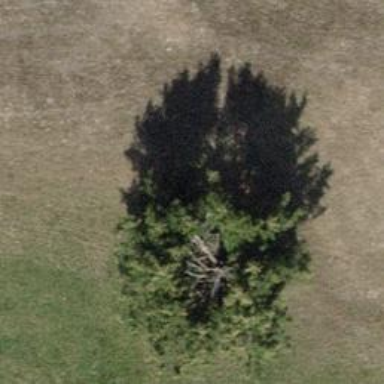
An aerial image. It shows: Evergreen needle-leaved tree.